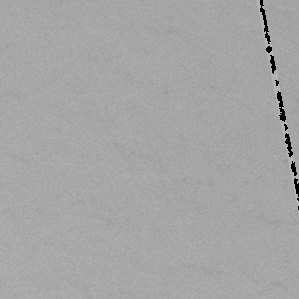
Label: frost